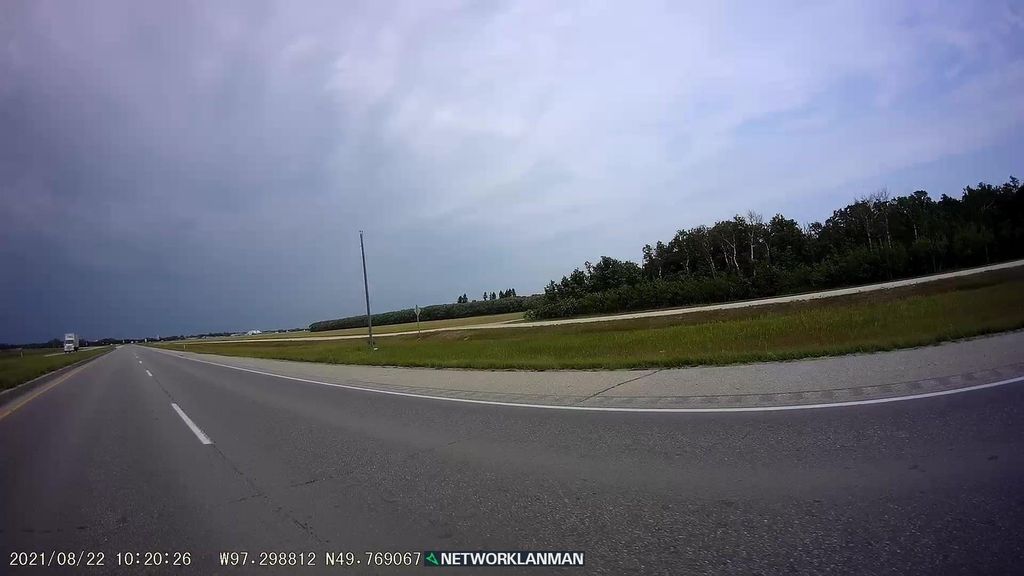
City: winnipeg